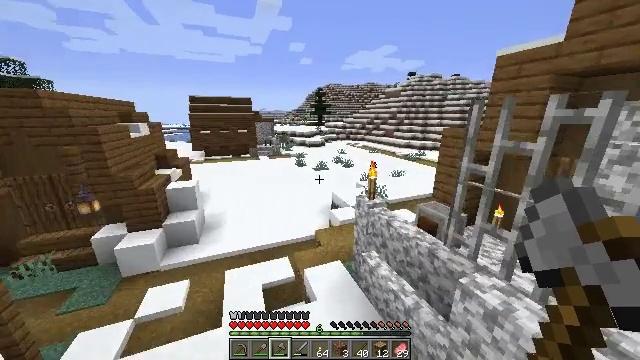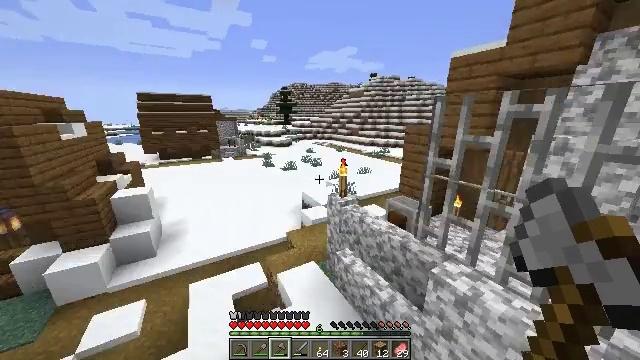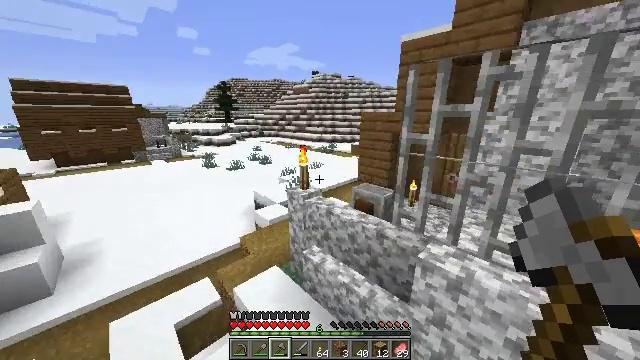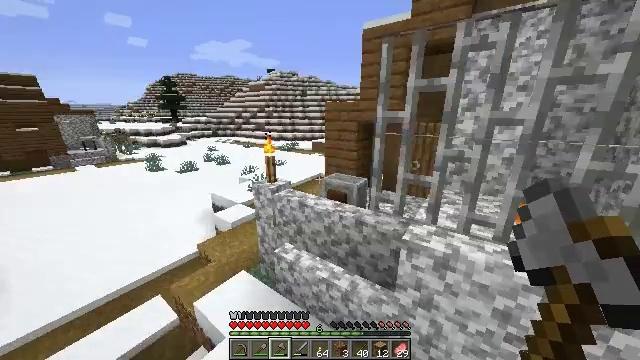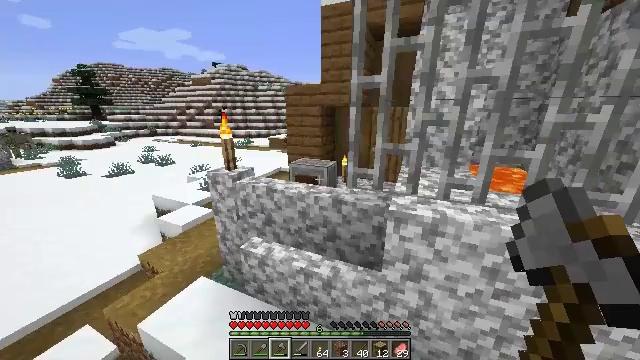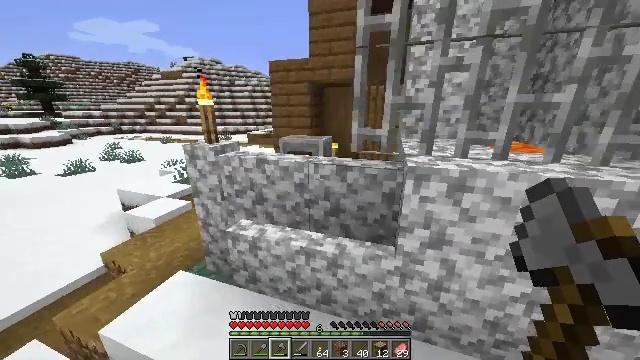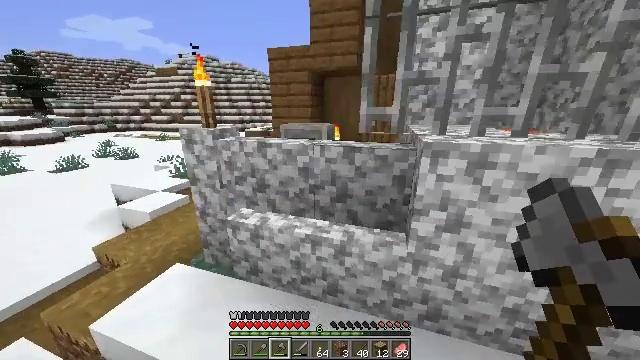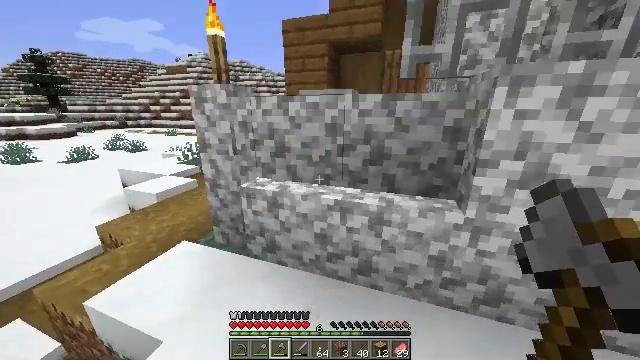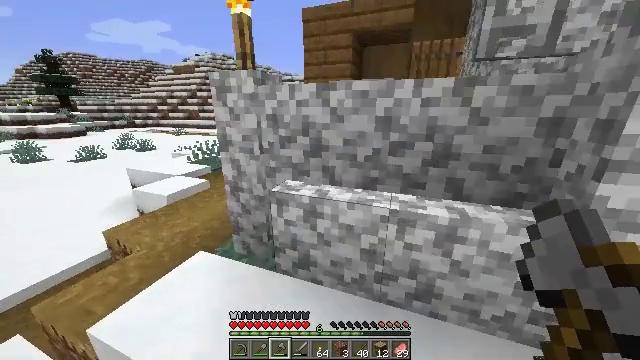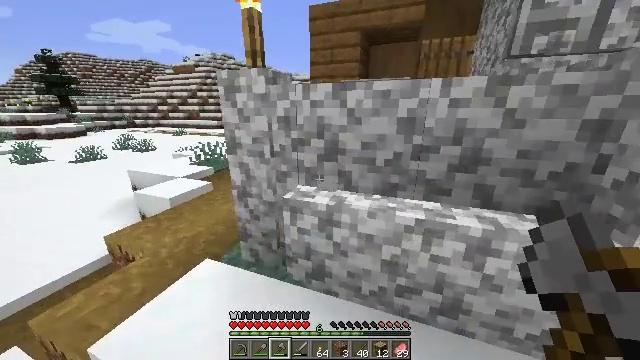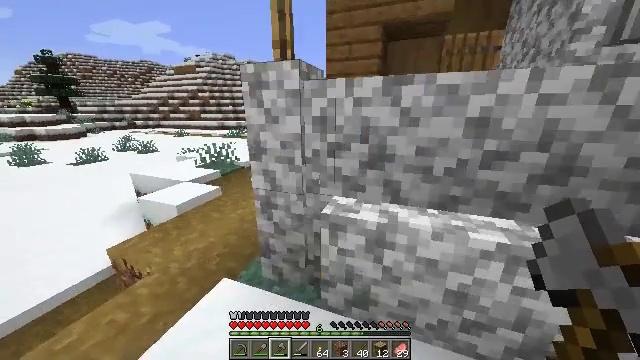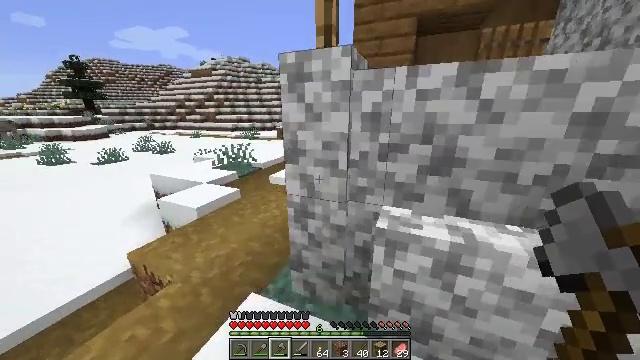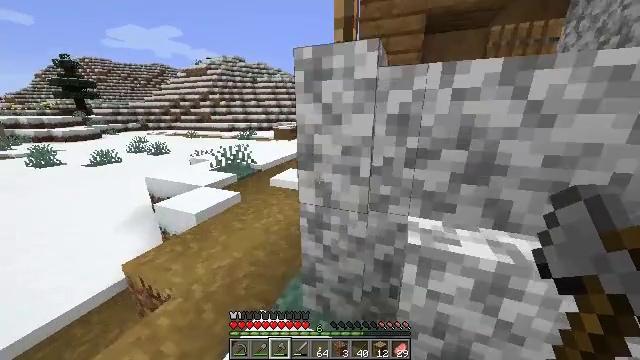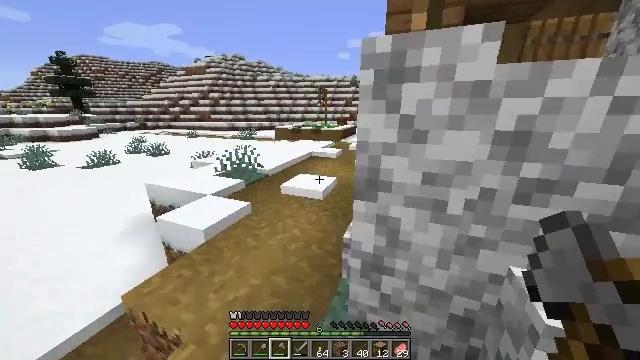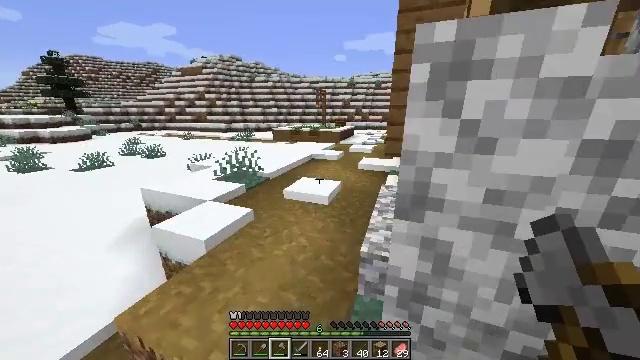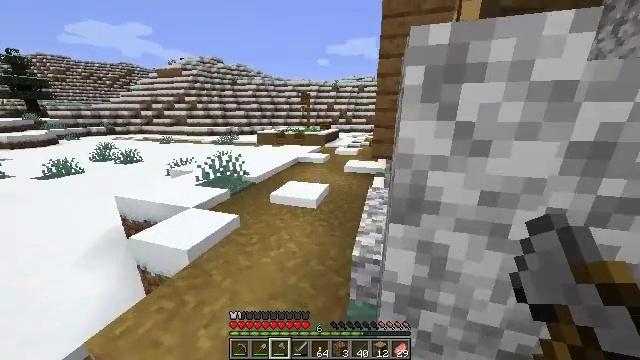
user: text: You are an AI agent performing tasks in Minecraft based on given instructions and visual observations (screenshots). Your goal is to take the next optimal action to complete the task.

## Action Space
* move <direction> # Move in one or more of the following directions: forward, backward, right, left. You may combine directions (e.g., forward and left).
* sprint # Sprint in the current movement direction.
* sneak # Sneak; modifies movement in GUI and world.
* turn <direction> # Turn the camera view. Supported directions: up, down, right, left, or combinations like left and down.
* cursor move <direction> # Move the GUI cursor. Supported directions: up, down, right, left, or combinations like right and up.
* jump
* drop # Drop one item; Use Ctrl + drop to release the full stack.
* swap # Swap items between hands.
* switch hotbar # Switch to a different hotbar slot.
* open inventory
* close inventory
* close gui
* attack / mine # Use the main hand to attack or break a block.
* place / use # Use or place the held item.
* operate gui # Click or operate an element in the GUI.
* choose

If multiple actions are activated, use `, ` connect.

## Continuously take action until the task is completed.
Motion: motion action
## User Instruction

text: Harvest potatoes.
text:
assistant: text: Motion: move forward, sprint, turn right, jump
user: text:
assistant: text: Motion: move forward, sprint, turn right, jump
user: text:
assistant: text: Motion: move forward, sprint, turn right
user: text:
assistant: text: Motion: move forward, sprint, turn right
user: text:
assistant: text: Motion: move forward, sprint, turn right
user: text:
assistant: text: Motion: move forward and move left, sprint
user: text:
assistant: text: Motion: move forward and move left, sprint, turn left
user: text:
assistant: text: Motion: move forward and move left, sprint, turn left
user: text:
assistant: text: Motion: move forward and move left, sprint
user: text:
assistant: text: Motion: move forward and move left, sprint
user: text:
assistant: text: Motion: move forward and move left, sprint, turn left
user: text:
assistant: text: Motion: move forward and move left, sprint, turn right
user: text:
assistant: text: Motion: move forward and move left, sprint
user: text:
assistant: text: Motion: move forward and move left, sprint
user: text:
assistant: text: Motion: move forward and move left, sprint, turn right
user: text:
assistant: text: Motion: move forward and move left, sprint, turn right
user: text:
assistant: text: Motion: move forward and move left, sprint, turn right
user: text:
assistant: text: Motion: move forward and move left, sprint, turn right
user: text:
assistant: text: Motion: move forward and move left, sprint, turn right
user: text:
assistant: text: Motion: move forward and move left, sprint, turn right
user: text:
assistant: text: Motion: move forward and move left, sprint, turn right and up
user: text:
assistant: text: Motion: move forward and move left, sprint, turn right
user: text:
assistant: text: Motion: move forward, sprint, turn right
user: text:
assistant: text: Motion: move forward, sprint, turn right
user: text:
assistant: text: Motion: move forward, sprint, turn right
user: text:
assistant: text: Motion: move forward, sprint, turn right
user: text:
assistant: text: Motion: move forward, sprint, turn right
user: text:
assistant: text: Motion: move forward, sprint, turn right
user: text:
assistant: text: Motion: move forward and move right, sprint, turn right
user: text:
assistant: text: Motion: move forward and move right, sprint